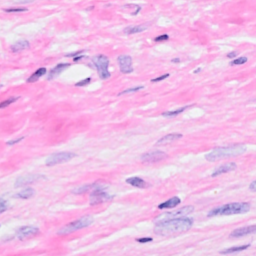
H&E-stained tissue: Breast